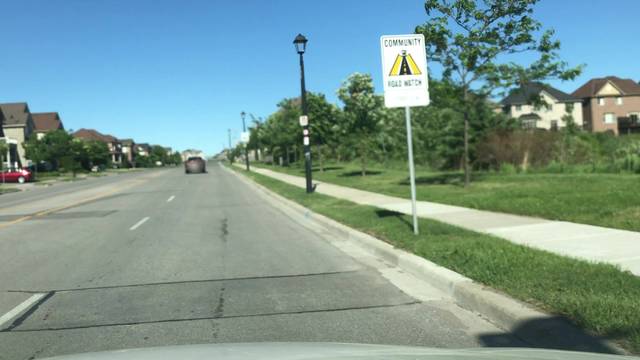
Region: Canada
Coordinates: 44.037, -79.425